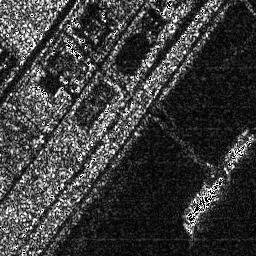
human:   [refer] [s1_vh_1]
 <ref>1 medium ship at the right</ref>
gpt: <box>[[86, 51, 99, 65, 0]]</box>